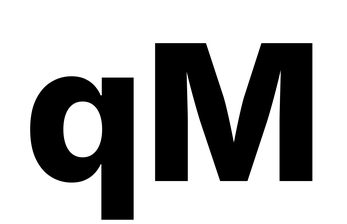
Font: Inter_ExtraBold